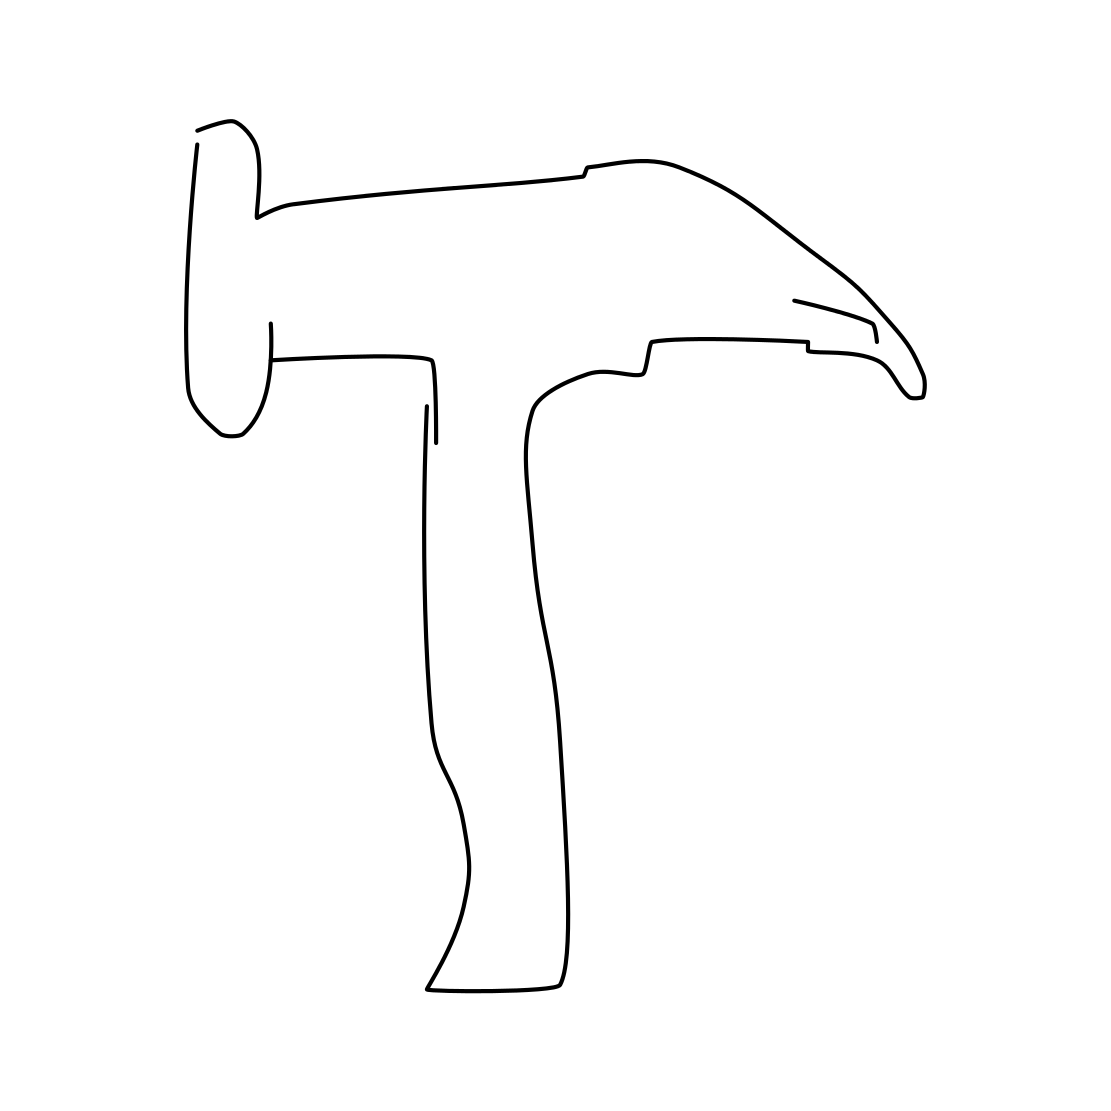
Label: hammer